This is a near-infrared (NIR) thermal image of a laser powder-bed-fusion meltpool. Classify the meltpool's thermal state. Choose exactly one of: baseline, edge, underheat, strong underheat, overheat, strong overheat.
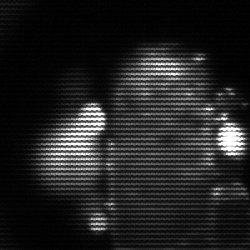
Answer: strong underheat